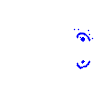
Particle: kaon